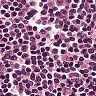
Metastatic tissue present: no